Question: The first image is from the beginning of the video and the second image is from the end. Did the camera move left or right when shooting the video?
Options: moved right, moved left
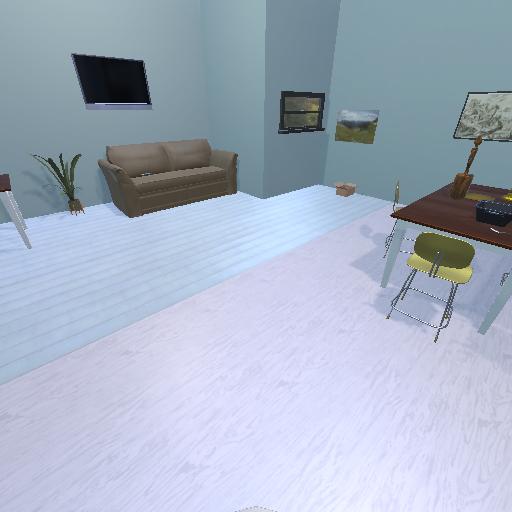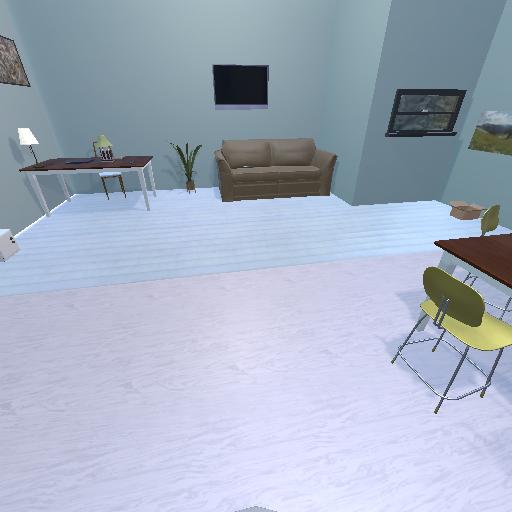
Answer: moved right